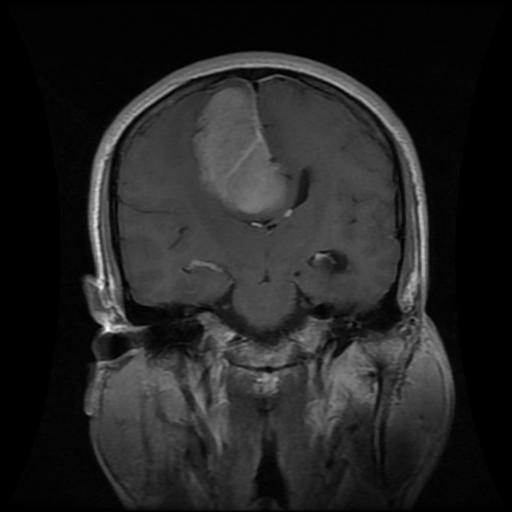
Label: meningioma